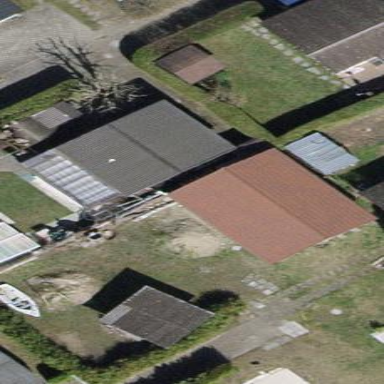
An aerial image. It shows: Static caravan building.